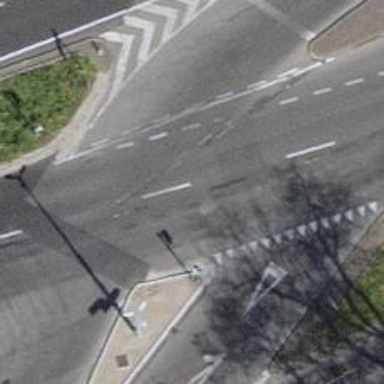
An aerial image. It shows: Road with traffic signals.